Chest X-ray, AP view. Patient: 19 years old, sex M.
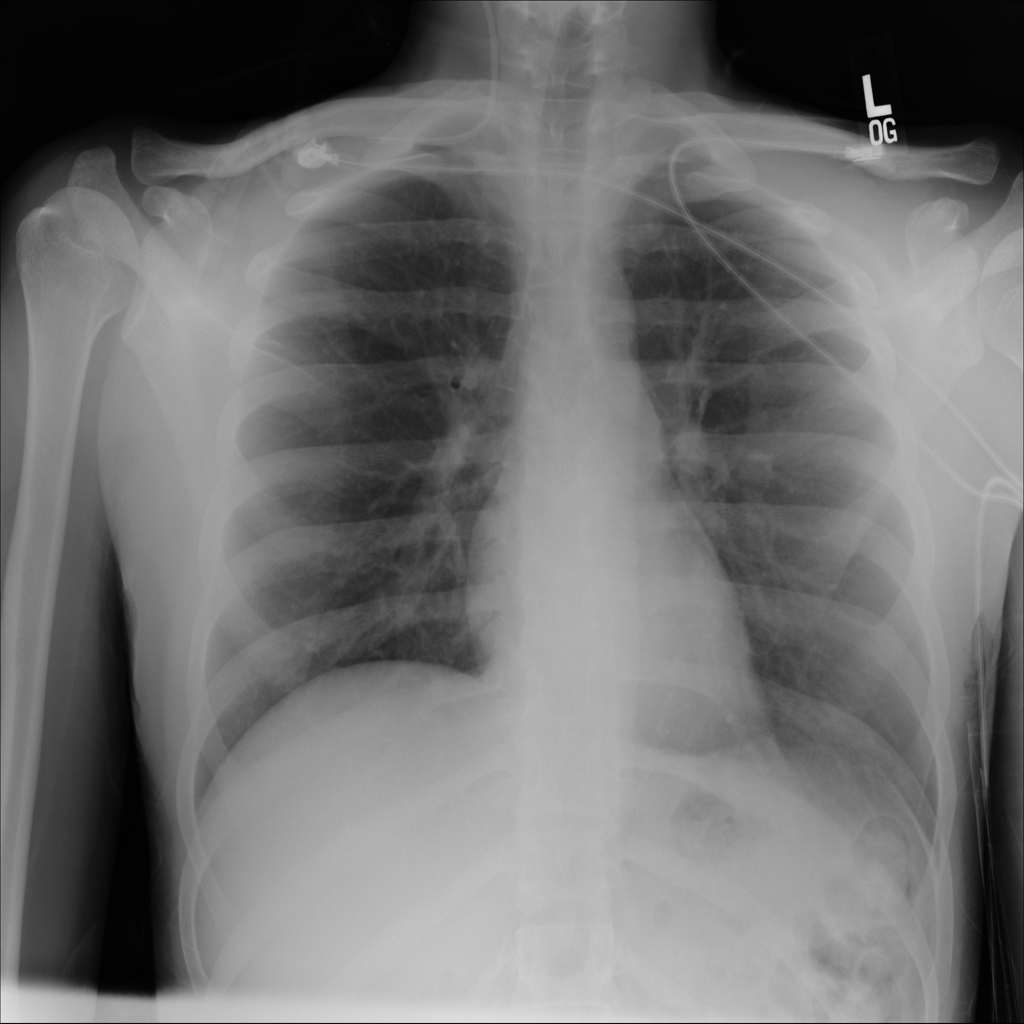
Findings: No Finding